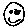
Label: smiley face